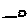
Label: cloud